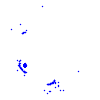
Particle: pion